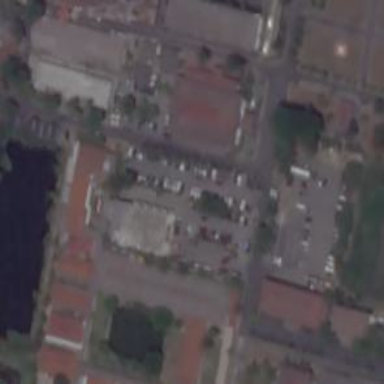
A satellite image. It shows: Asphalt parking area.